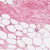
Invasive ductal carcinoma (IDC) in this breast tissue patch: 0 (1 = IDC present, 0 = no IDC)